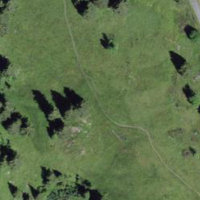
EUNIS habitat code: 45
Species observed at this site:
Arnica montana